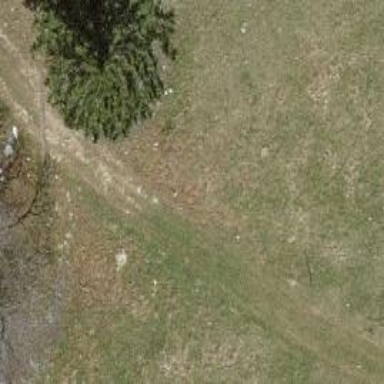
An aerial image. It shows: Grass track with grade5 track type.